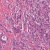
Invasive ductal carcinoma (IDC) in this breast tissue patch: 1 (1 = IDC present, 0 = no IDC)